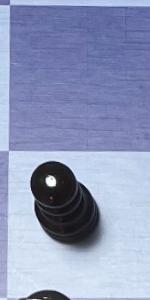
Label: Pawn_Black